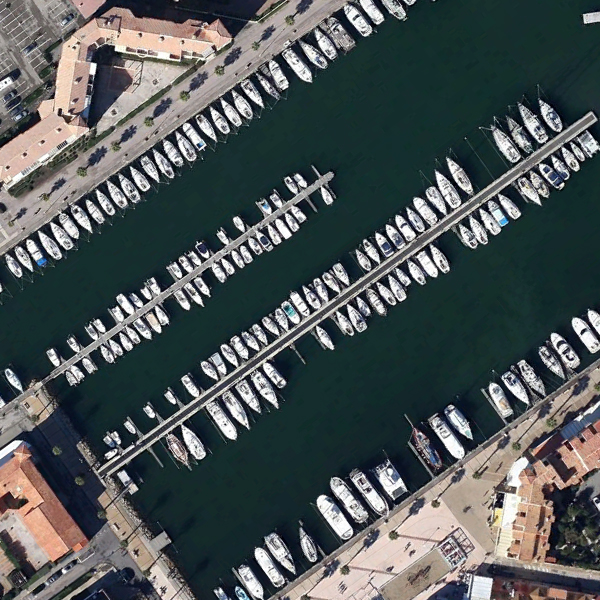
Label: Port